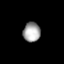
Tissue: lung
Cell type: Epithelial cells
Senescence score: 0.2053
Nuclear area (px): 331
Mean DAPI intensity: 163.157